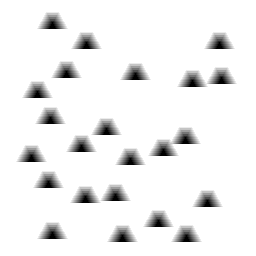
Squares: 0
Triangles: 23
Stars: 0
Total shapes: 23